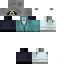
A male human skin with medium skin, wearing brown long hair dressed in a blue suit and black pants, featuring a closed mouth.